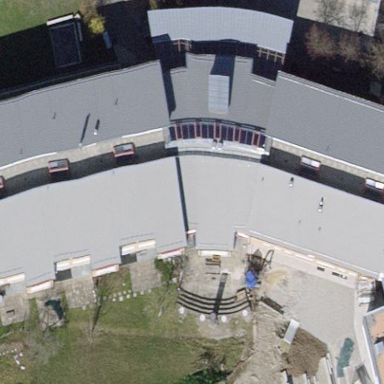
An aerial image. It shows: School building.